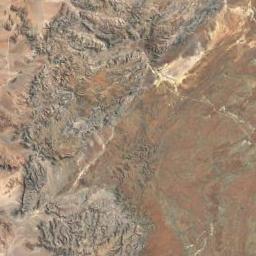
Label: mountain